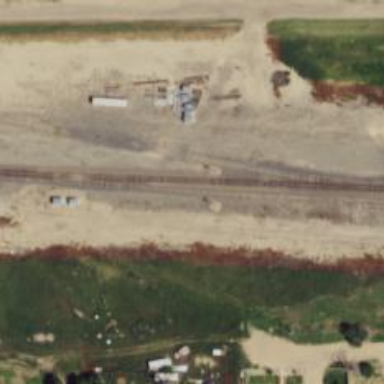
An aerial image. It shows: Railway siding for service.